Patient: sex M, age 61
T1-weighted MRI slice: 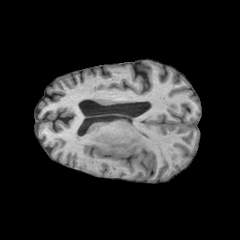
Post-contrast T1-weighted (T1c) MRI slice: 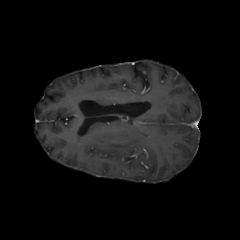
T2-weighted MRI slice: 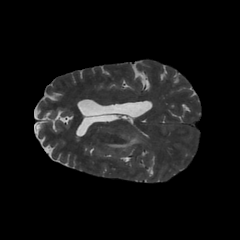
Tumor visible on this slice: yes
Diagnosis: Glioblastoma, IDH-wildtype
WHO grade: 4